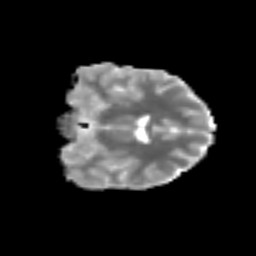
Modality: MD
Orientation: coronal
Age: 31
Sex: female
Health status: ill
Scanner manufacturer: siemens
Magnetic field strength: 3 T
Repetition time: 8.7 s
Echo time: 0.11 s